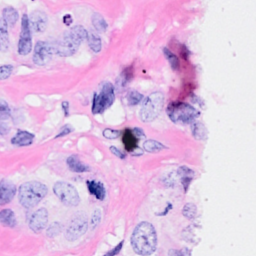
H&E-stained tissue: Breast